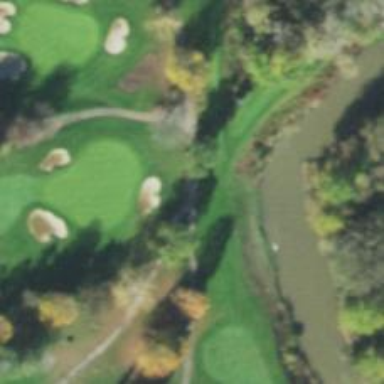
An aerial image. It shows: Path used for both walking and golf.